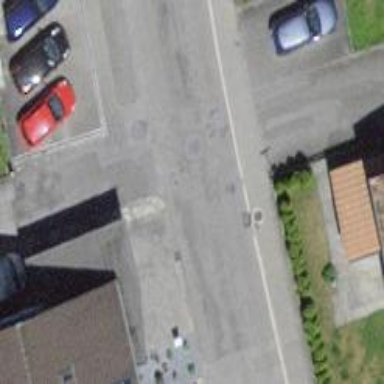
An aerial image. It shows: Residential road with asphalt surface.